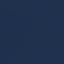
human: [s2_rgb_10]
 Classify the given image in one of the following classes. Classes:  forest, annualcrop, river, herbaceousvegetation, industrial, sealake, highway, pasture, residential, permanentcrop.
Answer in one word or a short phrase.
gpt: SeaLake